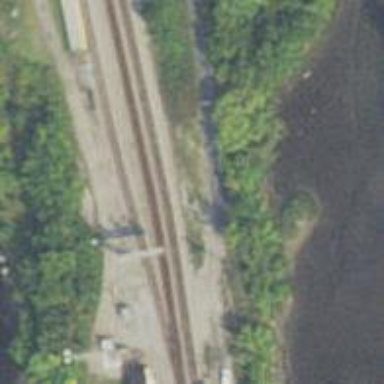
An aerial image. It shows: Site related to the railway.